【题型】填空题　【知识点】解析几何　【难度】easy
已知点 $A(1,-3), B(5,2)$，点 $P$ 在 $y$ 轴上，则 $|AP|+|BP|$ 的最小值为\underline{\qquad\qquad}.
【解答】
【答案】 $\sqrt{61}$

【详解】 如图作出点 $A(1,-3)$ 关于 $y$ 轴的对称点 $A'(-1,-3)$，连接 $A'B$，交 $y$ 轴于点 $P$，

连接 $AP$，则 $|AP|=|A'P|$，此时 $|AP|+|BP|=|A'P|+|BP|=|A'B|=\sqrt{(5+1)^2+(2+3)^2}=\sqrt{61}$ 即为最小值.

理由：在 $y$ 轴上任取点 $P'$，连接 $A'P', AP', BP'$，易得 $|AP'|=|A'P'|$，

则 $|AP'|+|BP'|=|A'P'|+|BP'| \ge |A'B|=|AP|+|BP|$，

故上述点 $P$ 即是使 $|AP|+|BP|$ 取得最小值的点.

故答案为：$\sqrt{61}$.

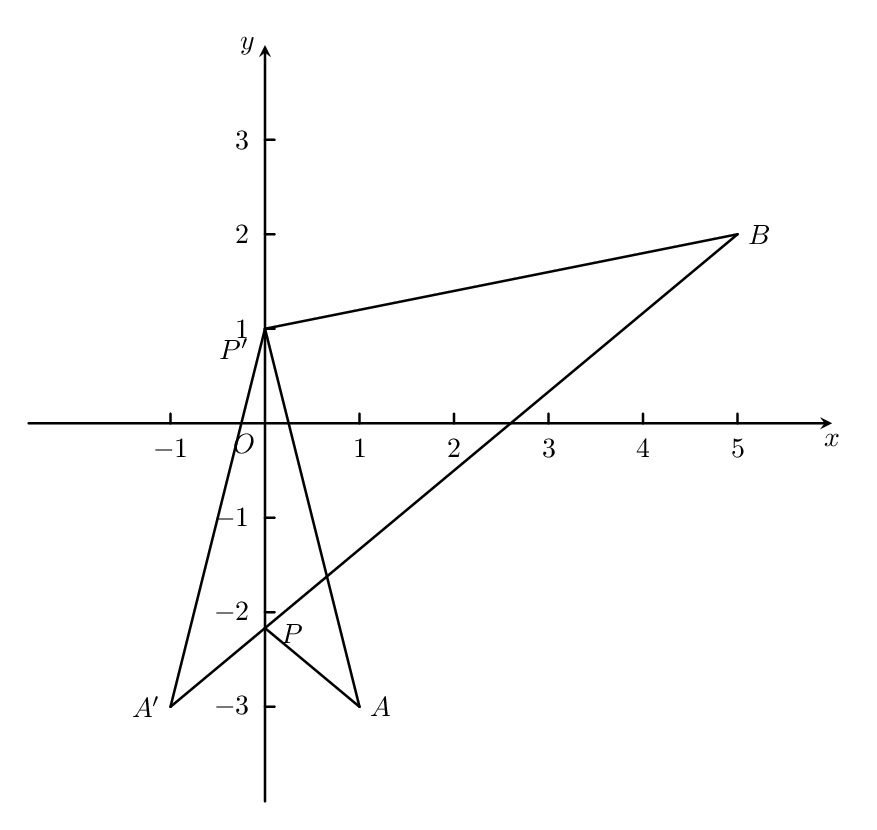